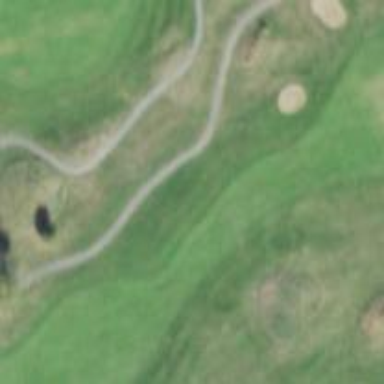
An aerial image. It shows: Golf fairway surrounded by grass.